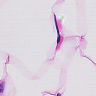
Metastatic tissue present: no